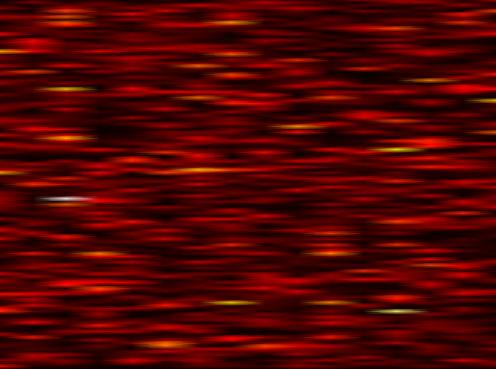
Label: FBMC